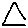
Label: triangle